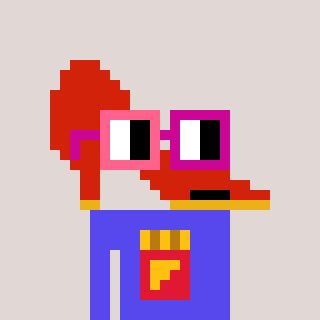
a pixel art character with square pink and red glasses, a highheel-shaped head and a computerblue-colored body on a warm background